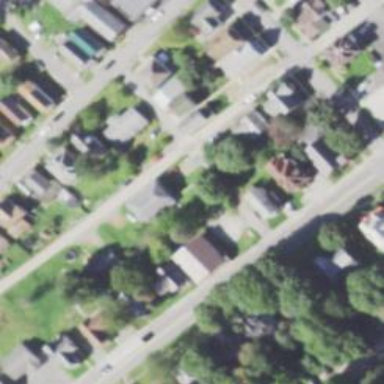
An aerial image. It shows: Alley classified as service road.